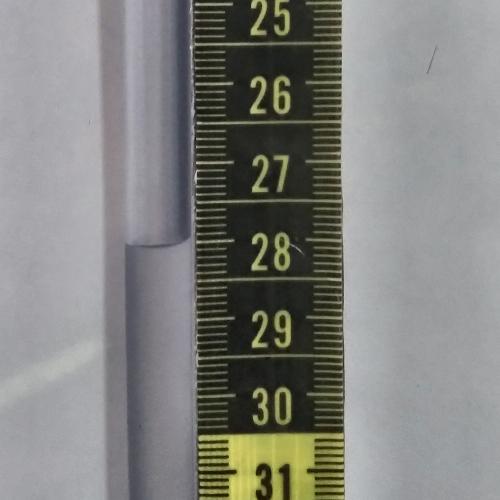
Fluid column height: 28.0 cm